Aerial crown-view tile of a tropical tree (Barro Colorado Island, Panama), acquired 20250512:
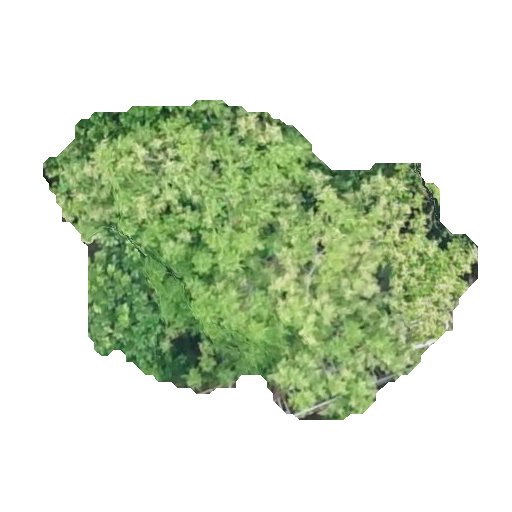
Species: Spondias mombin
GBIF accepted scientific name: Spondias mombin
Crown area: 137.202 m²